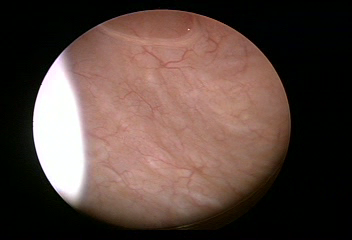
Modality: WLC
Class: Foreign bodies
Subclass: AirBubble
Bladder cancer association: No
Annotated structures: Air bubble